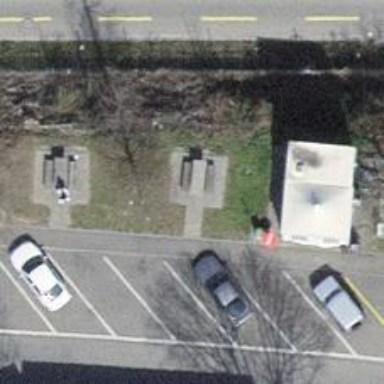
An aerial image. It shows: Picnic table made of concrete set up on leisure land.